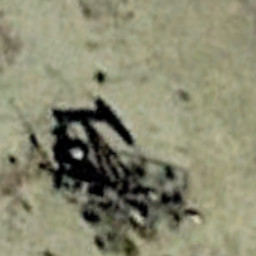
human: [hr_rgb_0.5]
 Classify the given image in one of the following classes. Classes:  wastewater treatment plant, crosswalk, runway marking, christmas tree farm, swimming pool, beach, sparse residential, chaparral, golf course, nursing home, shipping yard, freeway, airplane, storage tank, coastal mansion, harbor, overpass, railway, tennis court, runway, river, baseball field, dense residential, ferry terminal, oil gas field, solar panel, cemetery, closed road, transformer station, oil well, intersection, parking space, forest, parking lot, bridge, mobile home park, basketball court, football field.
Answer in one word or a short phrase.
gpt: oil well